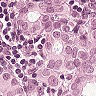
Metastatic tissue present: yes